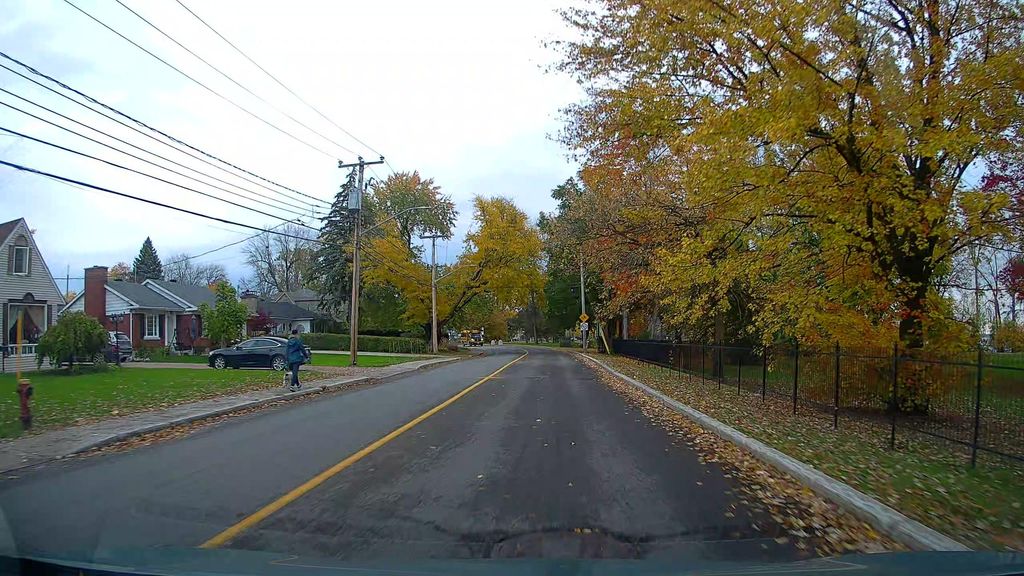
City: montreal